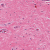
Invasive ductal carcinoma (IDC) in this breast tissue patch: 0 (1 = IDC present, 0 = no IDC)